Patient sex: M
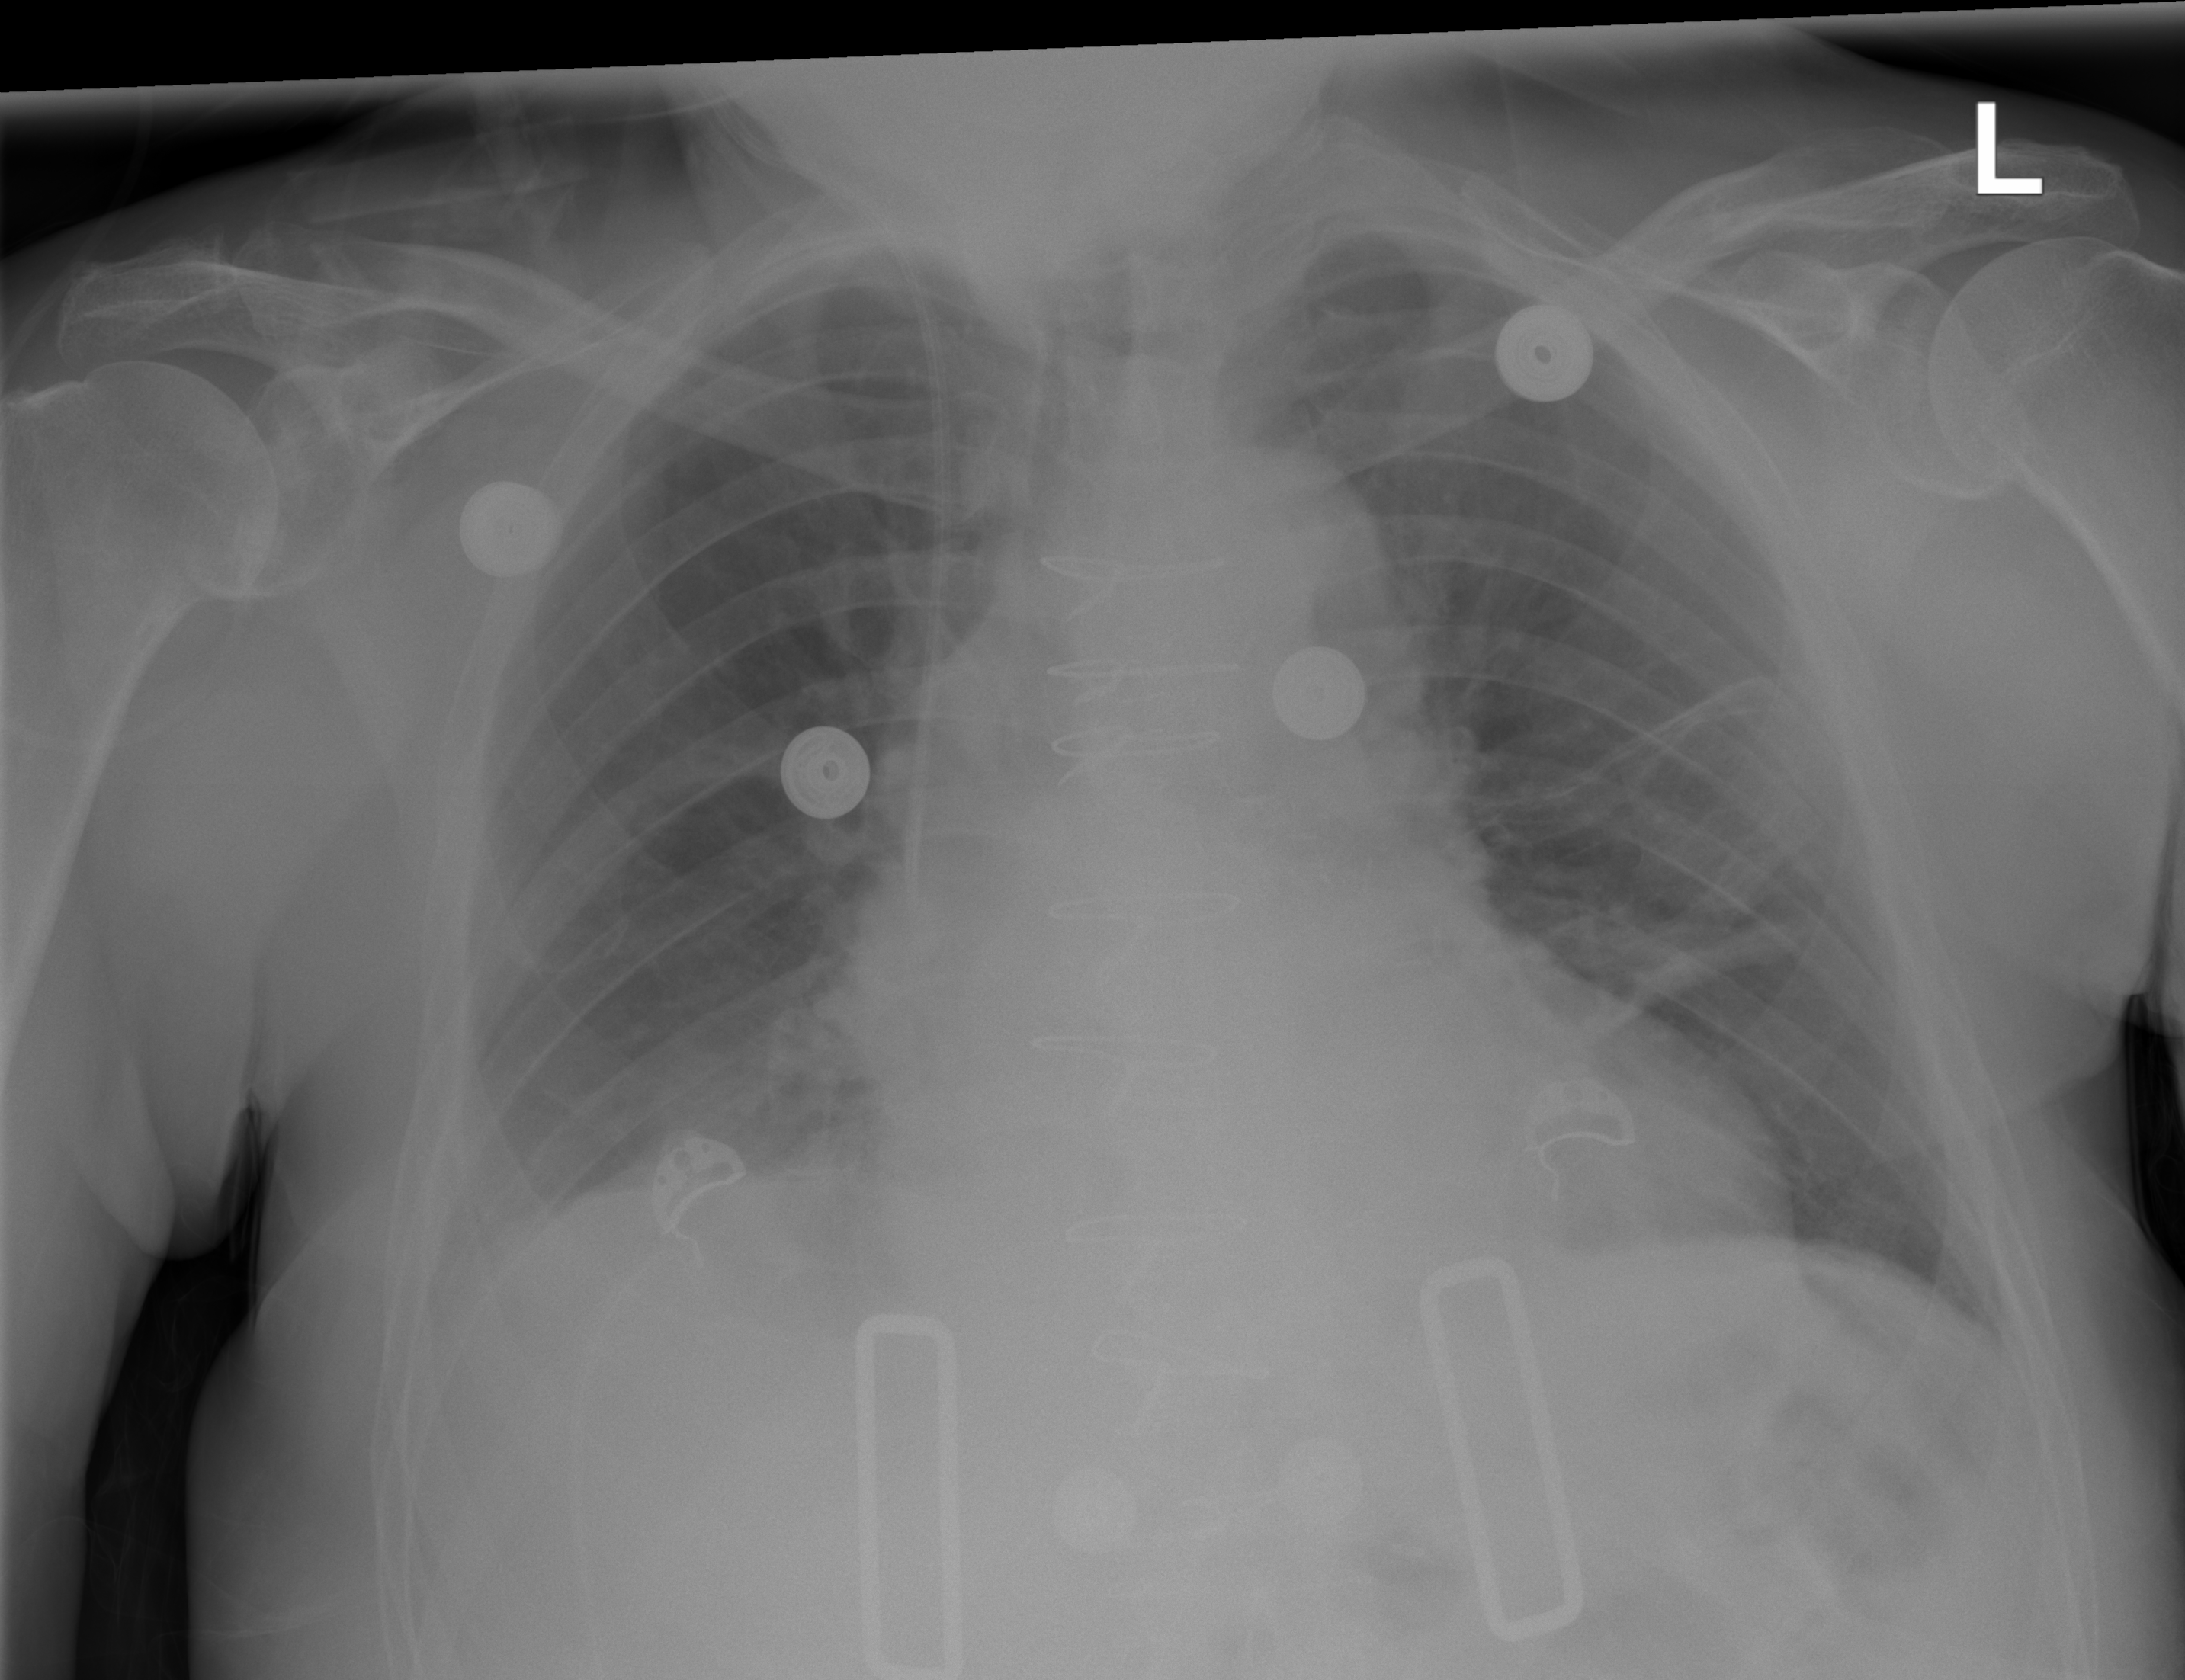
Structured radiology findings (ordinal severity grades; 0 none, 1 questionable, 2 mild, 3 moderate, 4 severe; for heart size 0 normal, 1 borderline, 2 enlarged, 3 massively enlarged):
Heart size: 2
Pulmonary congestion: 0
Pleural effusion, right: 2
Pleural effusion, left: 0
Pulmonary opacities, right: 0
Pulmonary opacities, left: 0
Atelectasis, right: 2
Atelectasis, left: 2